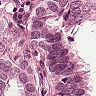
Metastatic tissue present: yes